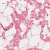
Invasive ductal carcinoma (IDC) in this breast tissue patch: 0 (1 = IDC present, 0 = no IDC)